Question: I m converting a template and everything is fine in ff. Problem is when i open converted template into internet explorer. I am using an image to make curve in navigation. That image's color matches with div's background color in ff but does not match in ie. another problem with ie is that back ground image of top navigation appears for a while and then disappears. I even tried a 1px image as background of div without any luck.
{note: problem1 is solved. it was because of ddroundies script that i m using to roundify divs.}

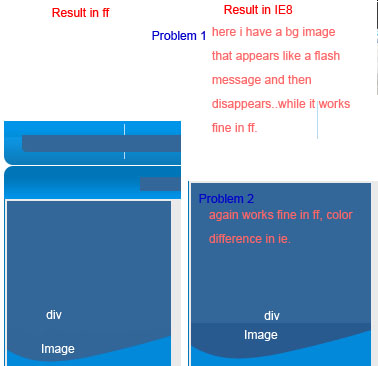
Answer: It's because your image is a png, use a gif instead and see if it works. IE uses different png color profiles.
You can read more about the 'issue' here: <URL>